RGB frame:
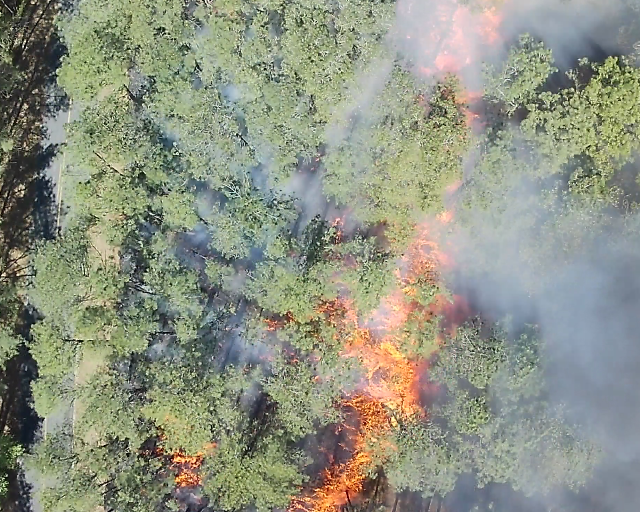
Thermal frame:
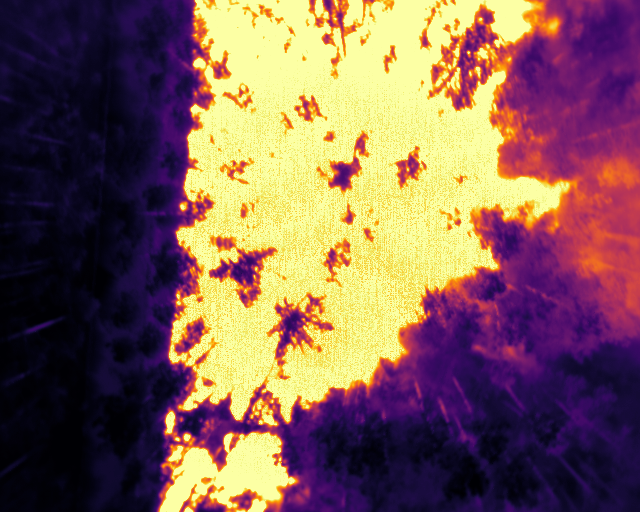
Captured: 2026-02-27 02:35:28
Pixels at or above 80 °C: 193163 (fraction of frame: 0.5895)